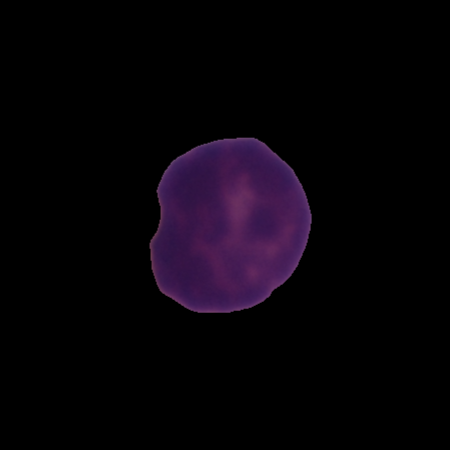
Label: healthy